Question: Ok, so on my website, I have nested divs. Using my code, I shift them like so:
'''
float:left;
position:relative;
top: 5em;
left: -4em;
margin-left: auto;
margin-right: auto;
'''
So, when the website loads, everything is in the right place. However, other content is still affected by where the div USED to be. Which, I'll just refer to as a "ghost div"
I'm sure this is a common problem, but I have no idea how to phrase it properly so I have been unable to search for the right issue.
Example:

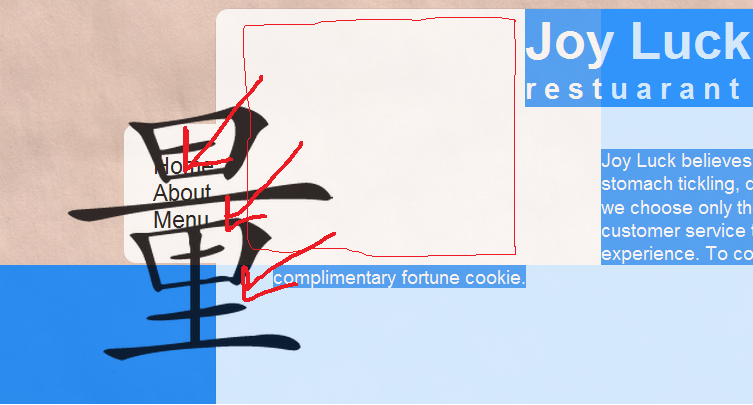
Answer: That's exactly what position: relative; is supposed to do. If you want the element to not participate in layout, use position: absolute; instead. You can make that relative to another element by making one of its parents a positioned element (for instance, by applying position: relative; without any coordinates)